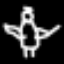
Label: angel